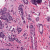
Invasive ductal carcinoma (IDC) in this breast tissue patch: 1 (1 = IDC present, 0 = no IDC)